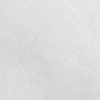
Atmospheric dust classification: dusty